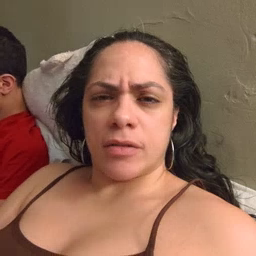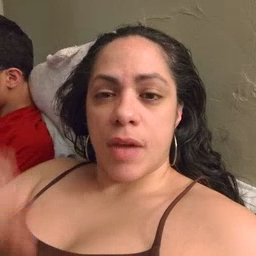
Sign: icecream